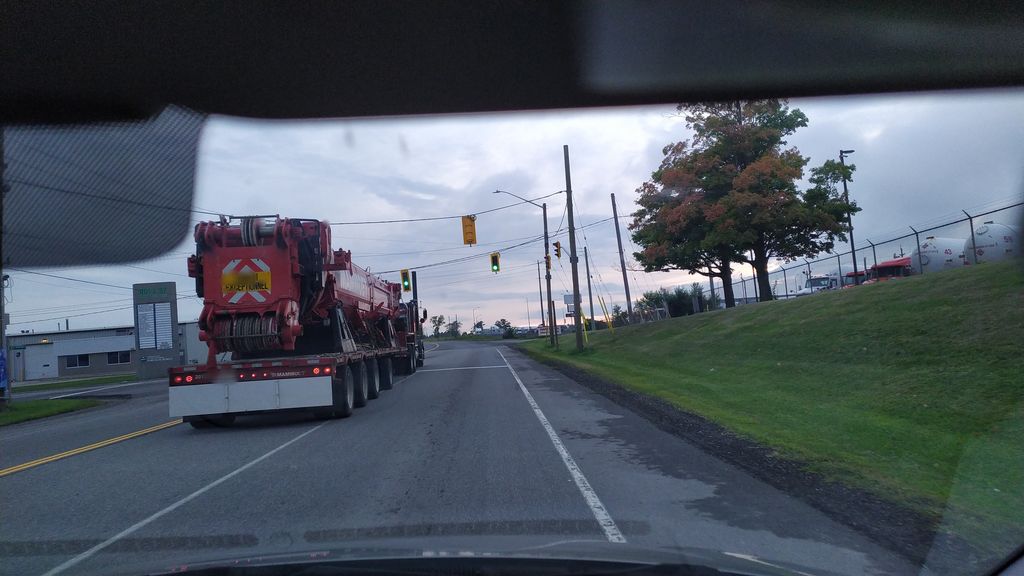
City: kitchener-waterloo